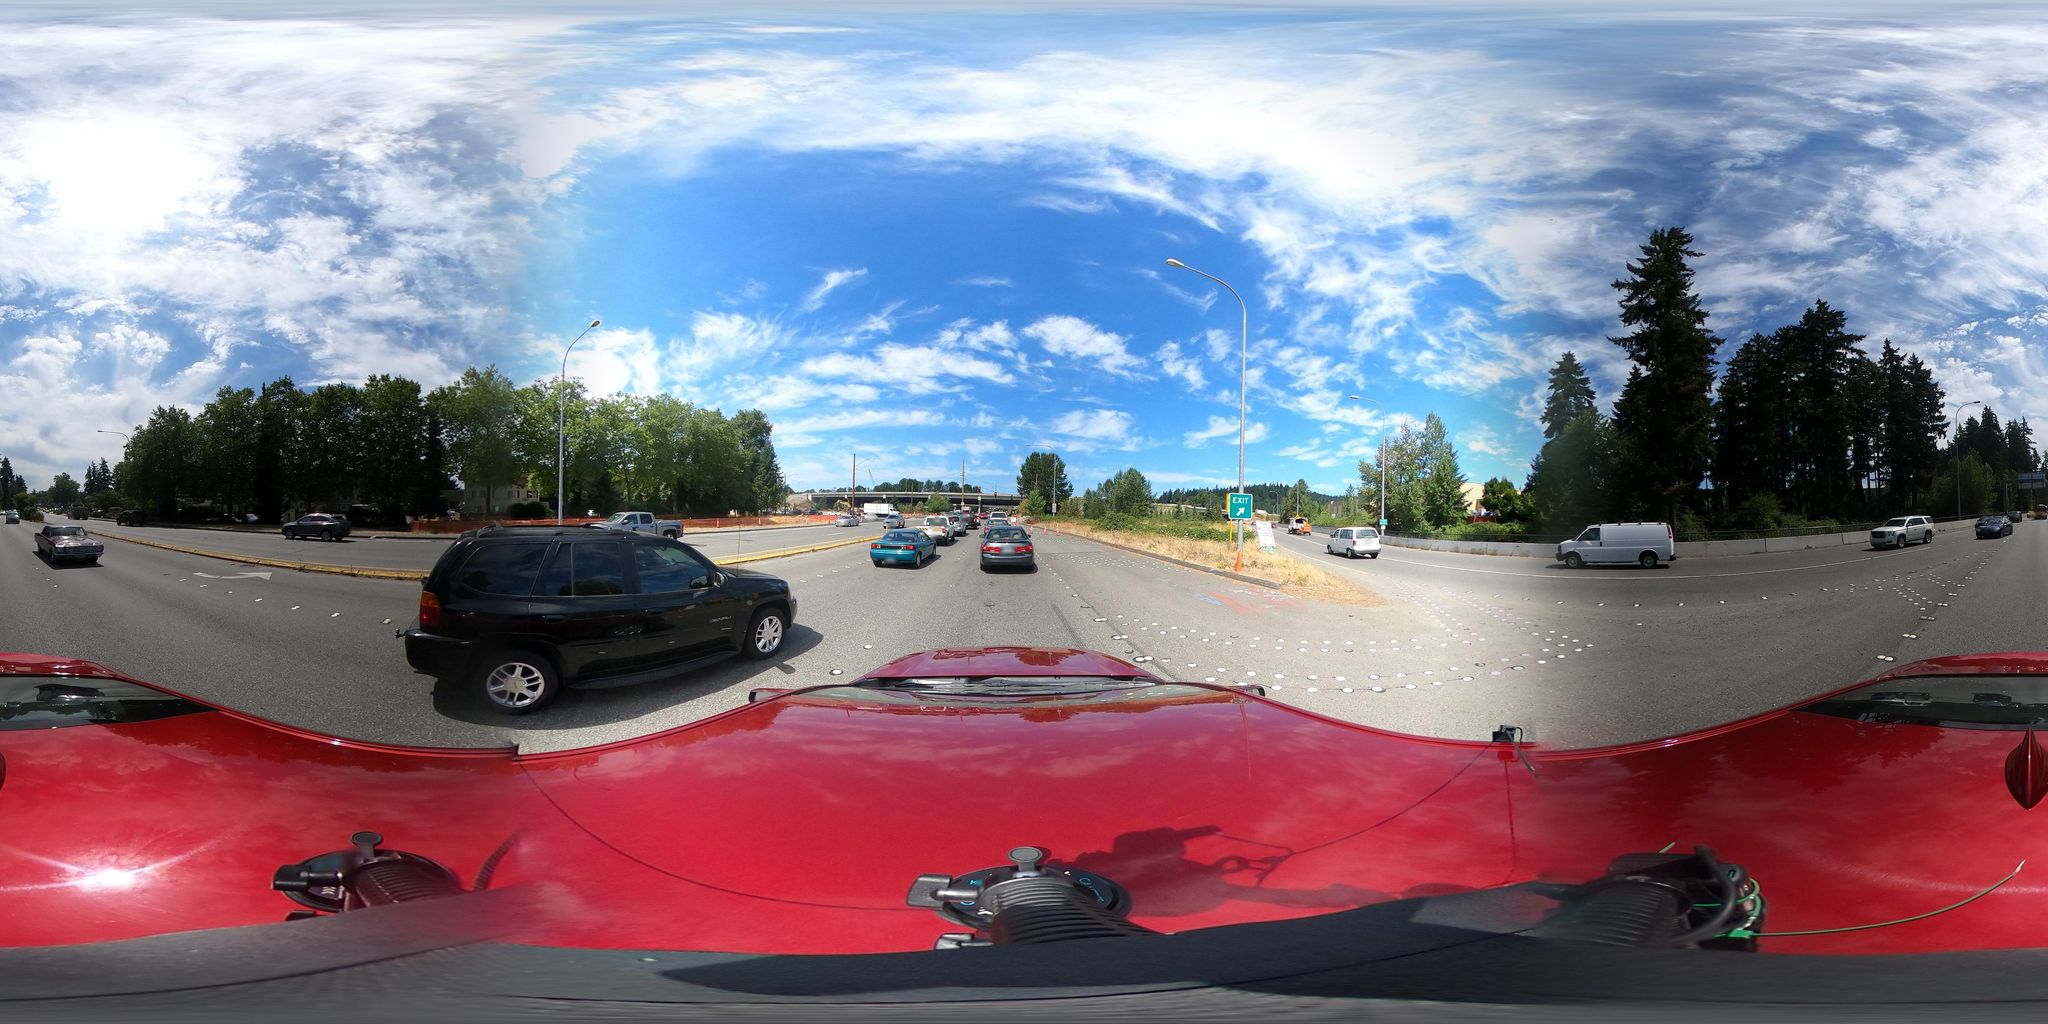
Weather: clear
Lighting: day
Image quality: slightly poor
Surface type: cycling surface
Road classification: primary
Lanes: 3
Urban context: suburban or peri-urban
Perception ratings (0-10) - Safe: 1.77, Lively: 1.51, Beautiful: 5.13, Boring: 2.66, Depressing: 8.17, Wealthy: 1.91